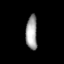
Tissue: lung
Cell type: T cells
Senescence score: 0.5832
Nuclear area (px): 385
Mean DAPI intensity: 159.062